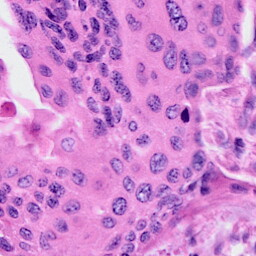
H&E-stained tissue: Cervix